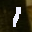
Label: 1